Interaction volume radius: 5 \u00c5
Interaction volume height: 10 \u00c5
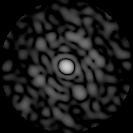
Disorder parameter: 0.838